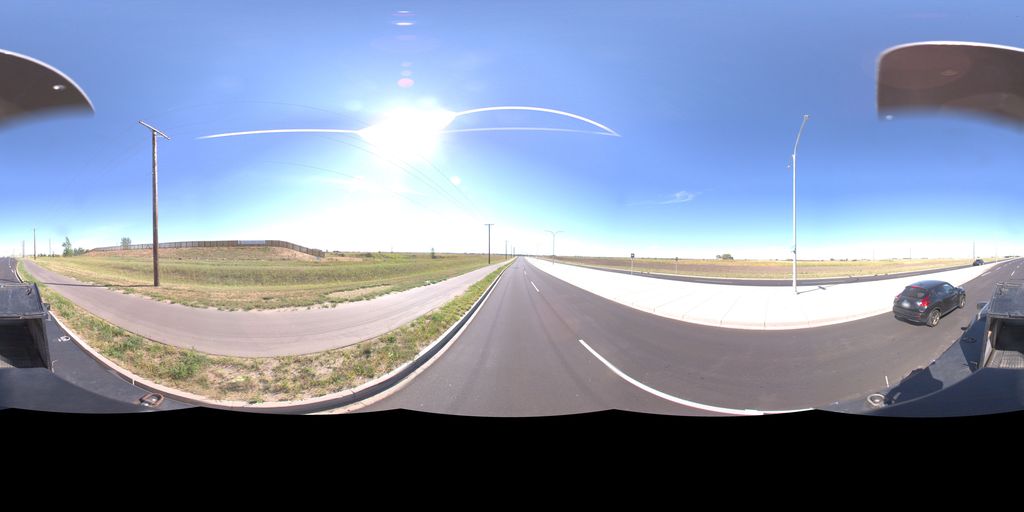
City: saskatoon